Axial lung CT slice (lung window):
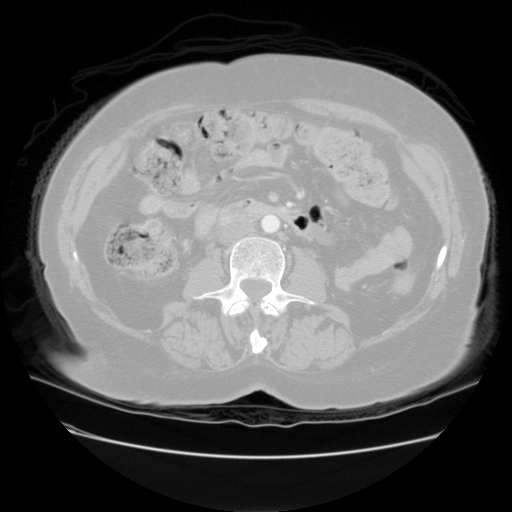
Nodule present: no